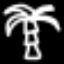
Label: palm tree